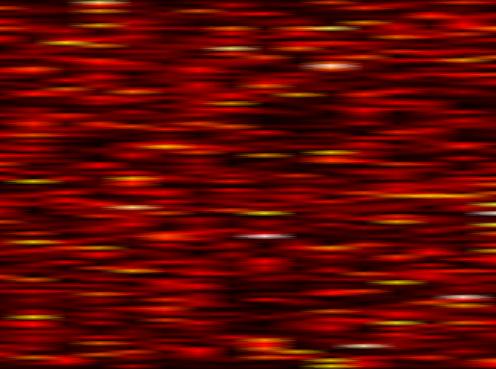
Label: OFDM